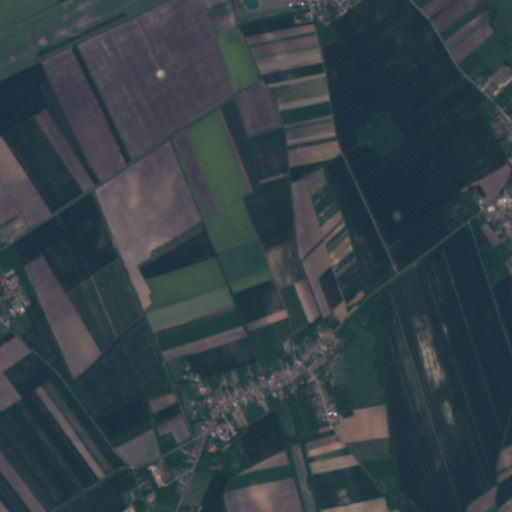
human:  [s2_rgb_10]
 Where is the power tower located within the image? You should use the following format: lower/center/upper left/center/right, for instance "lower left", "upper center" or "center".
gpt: There is no power tower in the image.